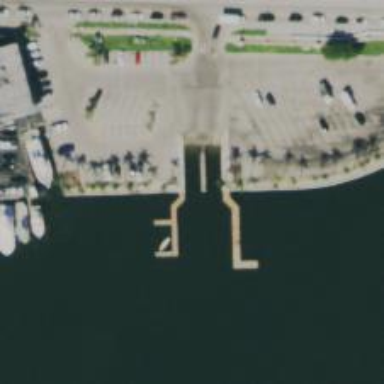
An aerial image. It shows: Slipway on leisure land.